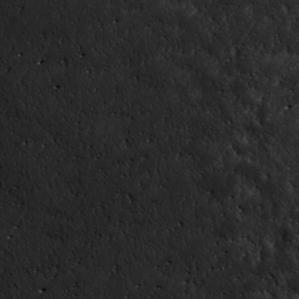
Label: non_frost